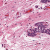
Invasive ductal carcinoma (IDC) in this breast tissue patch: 0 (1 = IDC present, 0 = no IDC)